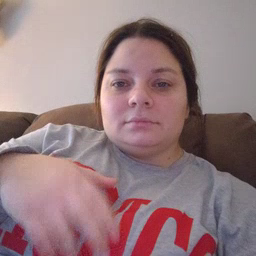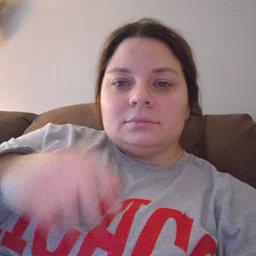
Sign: hen